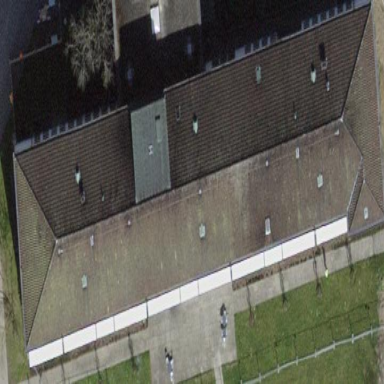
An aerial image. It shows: Hospital building.